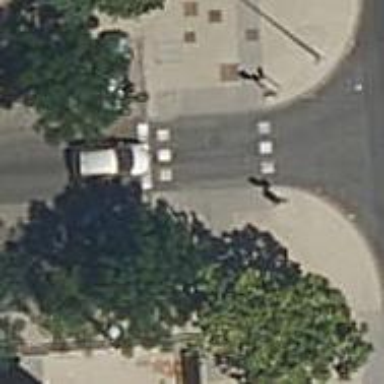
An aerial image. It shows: Road with traffic signals at crossing.